Question: I have a custom class inheriting from PFTableViewCell. I would like to init the class using a storyboard. I create it using "tableView.dequeueReusableCellWithIdentifier" so I thought I'd need the following initializer.
'''
init(coder aDecoder: NSCoder!){
super.init(coder: aDecoder)
//...custom init code...
}
'''
Unfortunately it doesn't work...

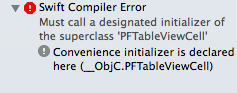
Answer: This ended up being an Xcode beta bug. With the release of Xcode6-Beta6 The initialization code was called properly.